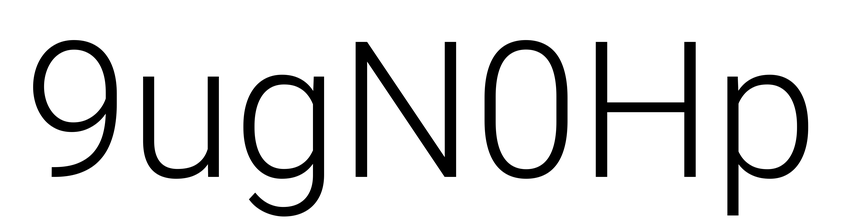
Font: Roboto_Light